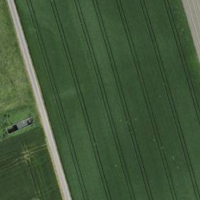
EUNIS habitat code: 52
Species observed at this site:
Primula veris